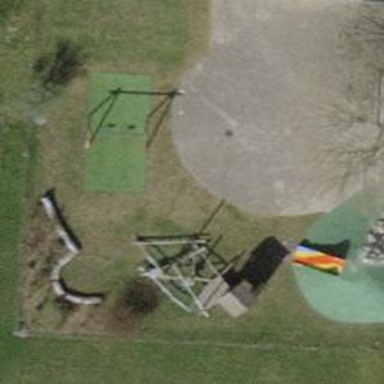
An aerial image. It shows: Playground area for leisure activities on the land.